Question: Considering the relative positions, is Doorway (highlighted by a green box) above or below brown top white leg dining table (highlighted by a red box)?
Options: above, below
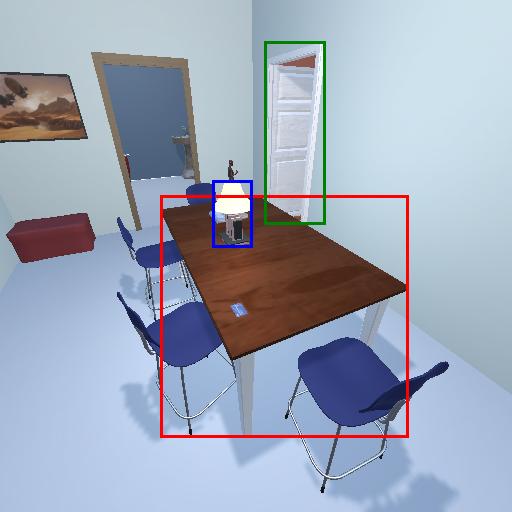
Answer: above